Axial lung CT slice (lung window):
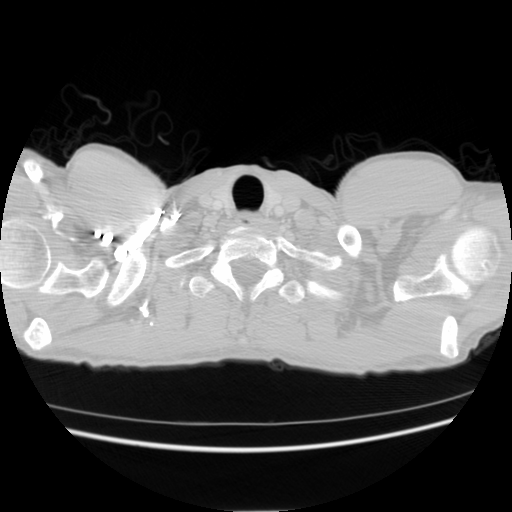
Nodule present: no